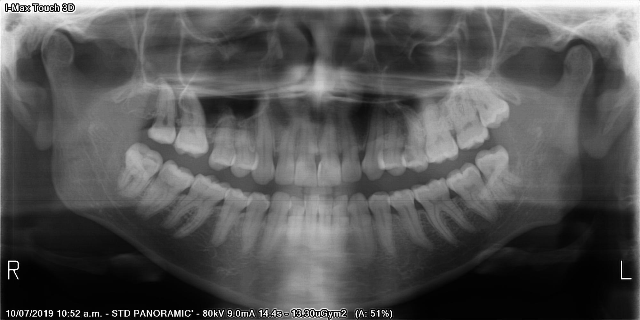
adult